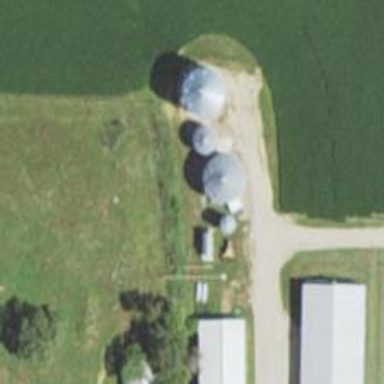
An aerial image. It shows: Silo.